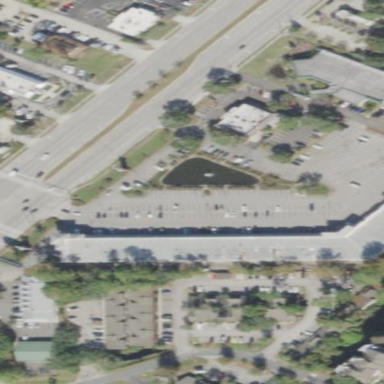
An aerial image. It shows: Retail area.